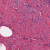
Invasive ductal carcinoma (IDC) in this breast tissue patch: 0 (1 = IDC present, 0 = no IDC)